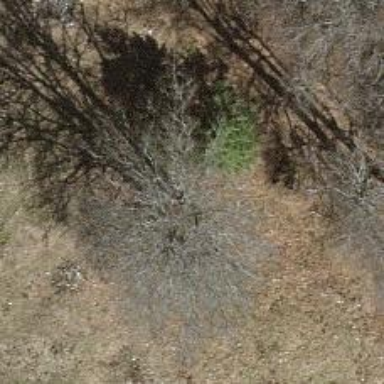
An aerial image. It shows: Beautiful tree in nature.